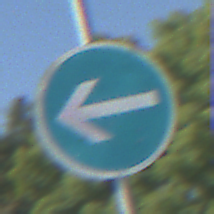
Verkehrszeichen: VorgeschriebeneFahrtrichtungHierLinks
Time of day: Midday
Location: Outdoor (Nature)
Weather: Clear
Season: NotSpecified
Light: Natural